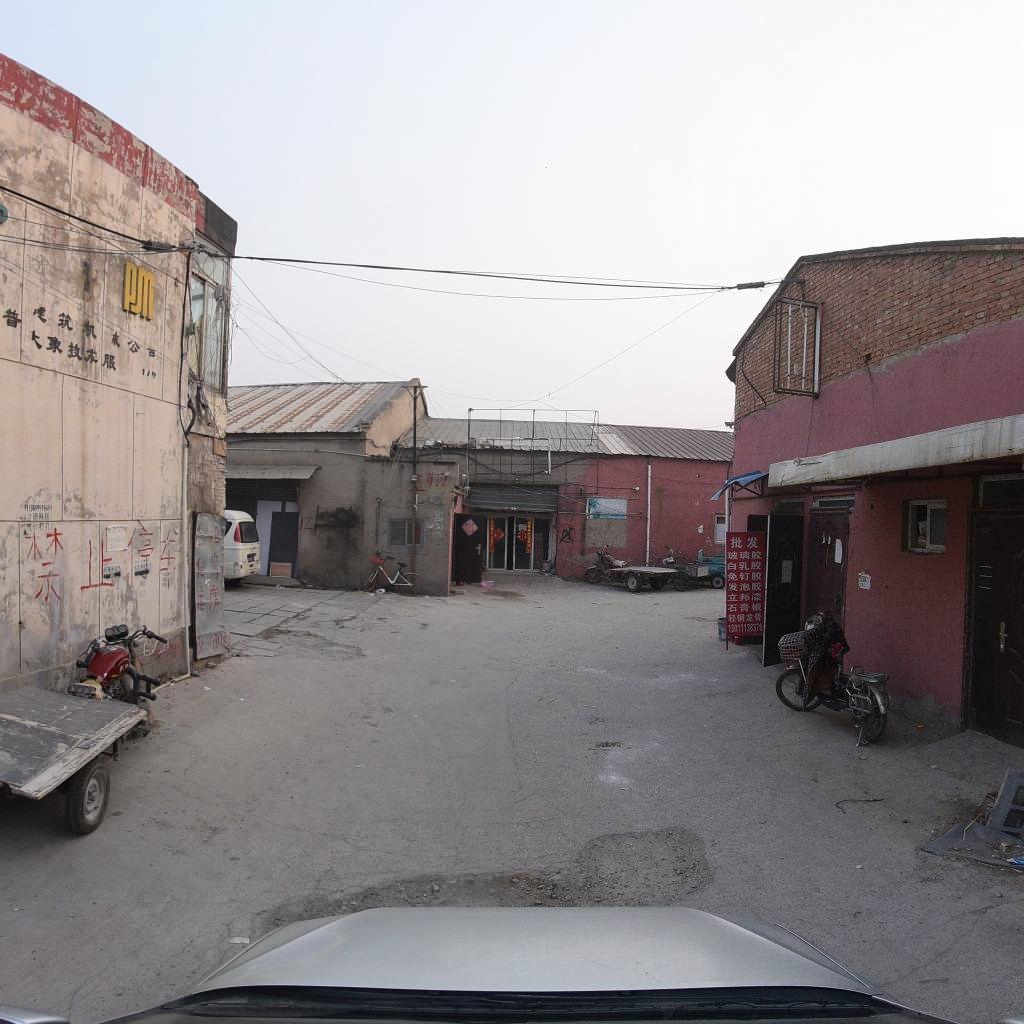
Region: Fengtai
Road damage annotations: alligator crack, pothole, transverse crack, longitudinal crack, pothole, alligator crack